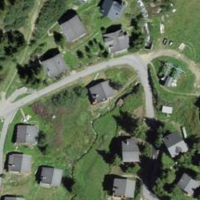
EUNIS habitat code: 55
Species observed at this site:
Eryngium alpinum
Rumex alpinus